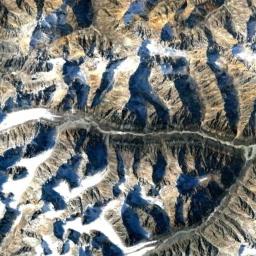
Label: snowberg